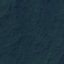
Land use / land cover: Forest